Question: I've never been too great when it comes to layouts and size policies, so this is likely a simple answer, but here goes.
When I add a new tab to a QTabWIdget, and set the widget to a QSplitter, the splitter will use the entire amount of space given. However, when I put a QSplitter within a QWidget, and add a tab using the QWidget, it will not use the give space - only what the splitter size is.
I would like to stay away from a QLayout, as I have all necessary widgets within splitters. Just getting my QWidget to use all space in the tab (which should allow the QSplitter to use all space in the QWIdget) is what I need.
I've built a sample below showing the comparison, as well as the result. Long question short - how can I get scenario one (within "Tab One") to appear like scenario two ("Tab Two") and still use a parent QWidget for the Spliiter?
'''
ui->setupUi(this);
QTabWidget* pTab = new QTabWidget(this);
this->setCentralWidget(pTab);
//Splitter belongs to a QWidget, which belongs to the Tab. Does not use all space
QWidget* pWidget = new QWidget(this);
QSplitter* pSplitter = new QSplitter(pWidget);
QListWidget* pList = new QListWidget(this);
QListWidget* pList2 = new QListWidget(this);
pSplitter->addWidget(pList);
pSplitter->addWidget(pList2);
pTab->addTab(pWidget, "Tab One");
//Splitter belongs to the Tab. Uses all space
QListWidget* pList3 = new QListWidget(this);
QListWidget* pList4 = new QListWidget(this);
QSplitter* pSplitter2 = new QSplitter(this);
pSplitter2->addWidget(pList3);
pSplitter2->addWidget(pList4);
pTab->addTab(pSplitter2, "Tab Two");
'''

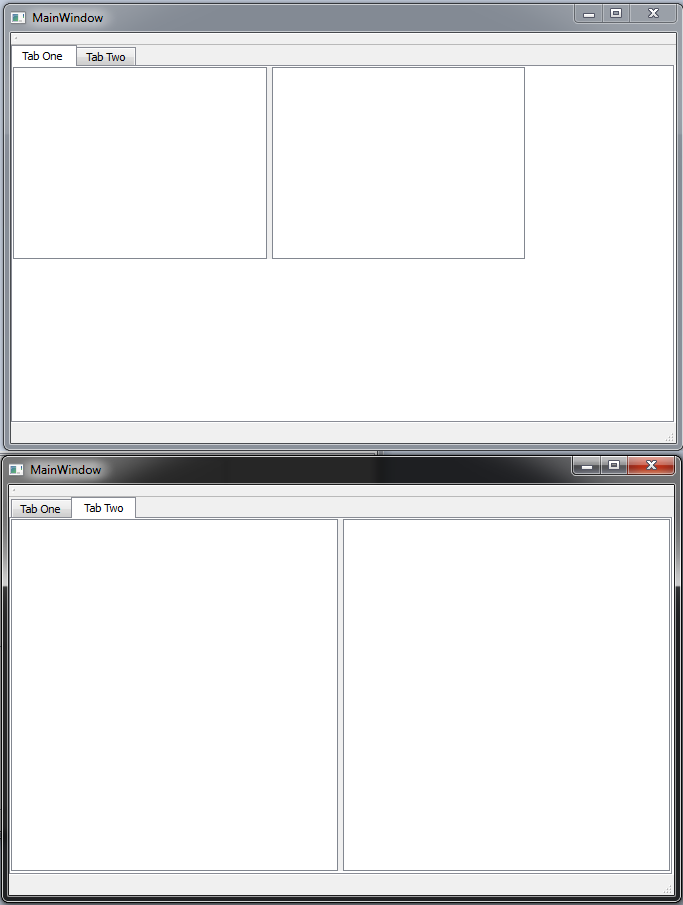
Answer: Change this:
'''
QWidget* pWidget = new QWidget(this);
QSplitter* pSplitter = new QSplitter(pWidget);
'''
To this:
'''
QWidget* pWidget = new QWidget(this);
QVBoxLayout* layout = new QVBoxLayout(pWidget);
QSplitter* pSplitter = new QSplitter(pWidget);
layout->addWidget(pSplitter);
'''